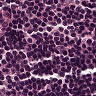
Metastatic tissue present: no